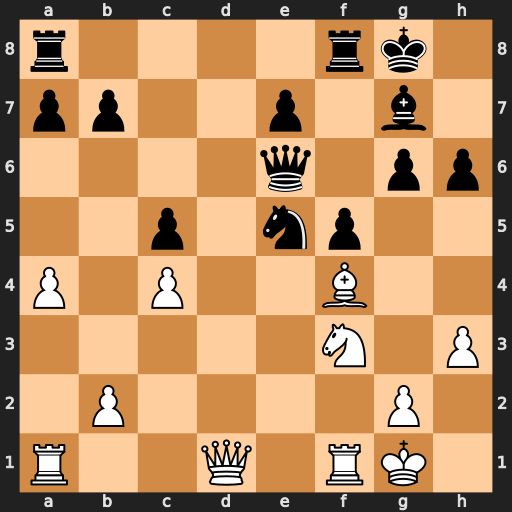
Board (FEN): r4rk1/pp2p1b1/4q1pp/2p1np2/P1P2B2/5N1P/1P4P1/R2Q1RK1
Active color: w
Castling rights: -
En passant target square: -
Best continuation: Bxe5 Bxe5 Re1